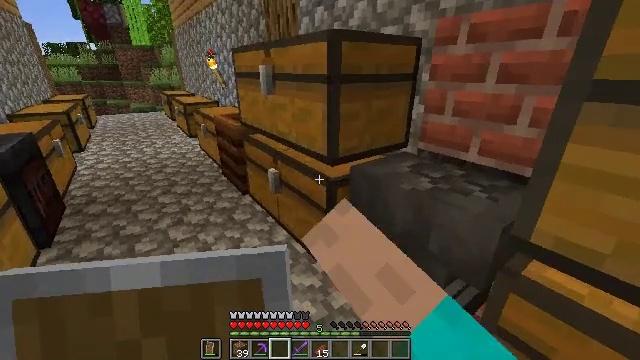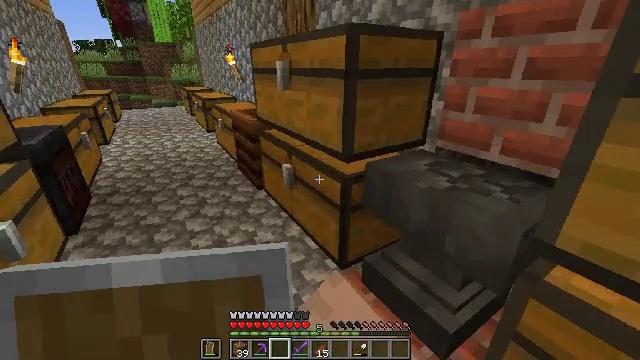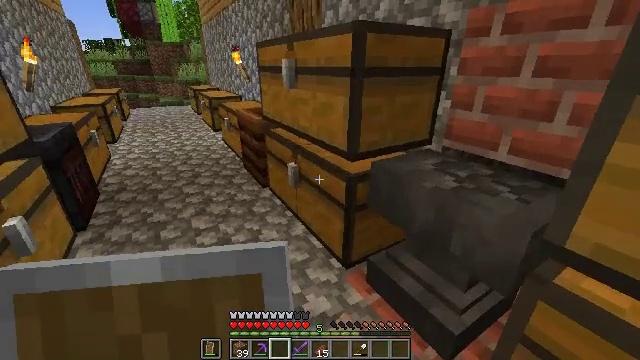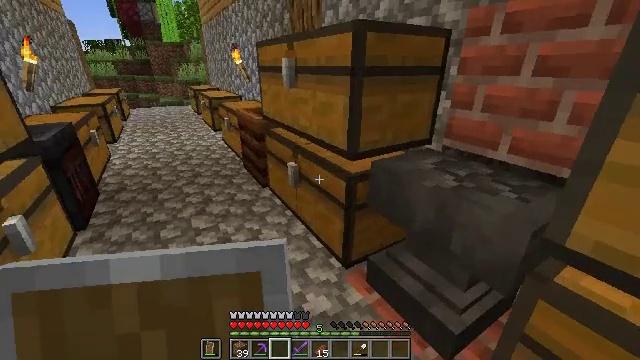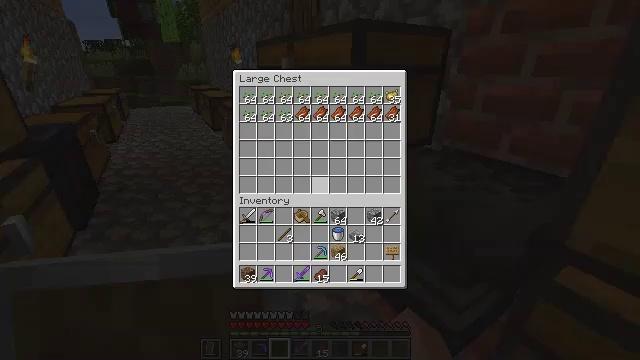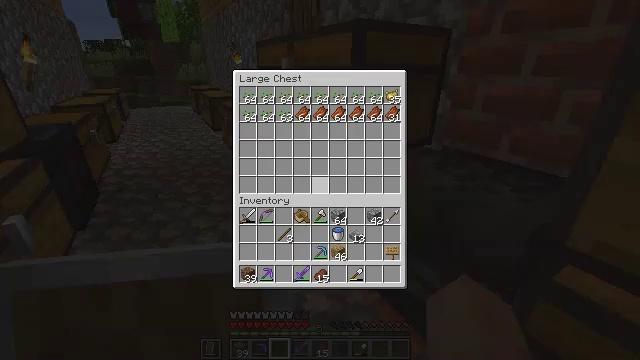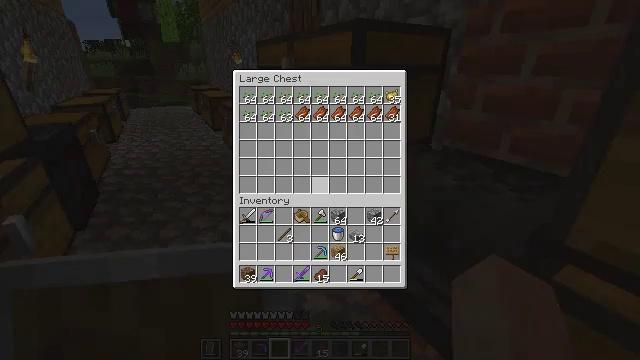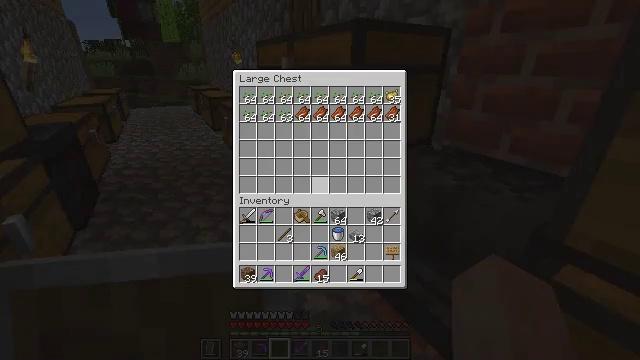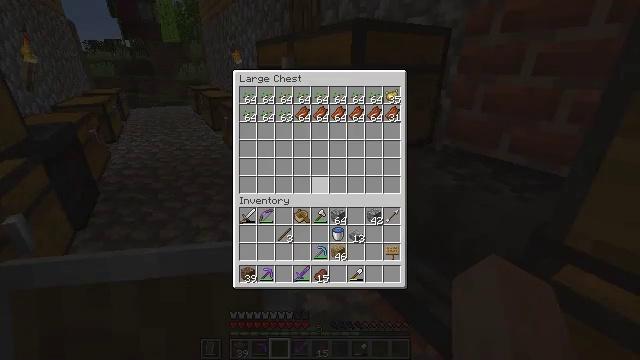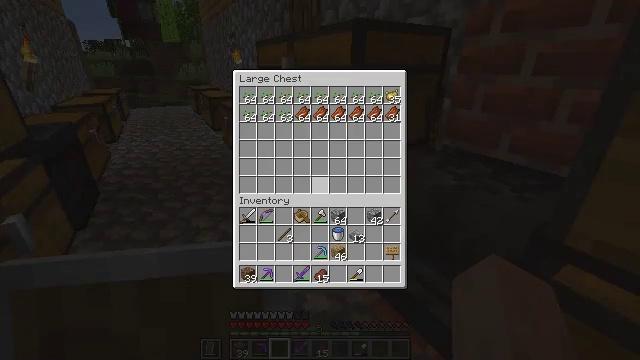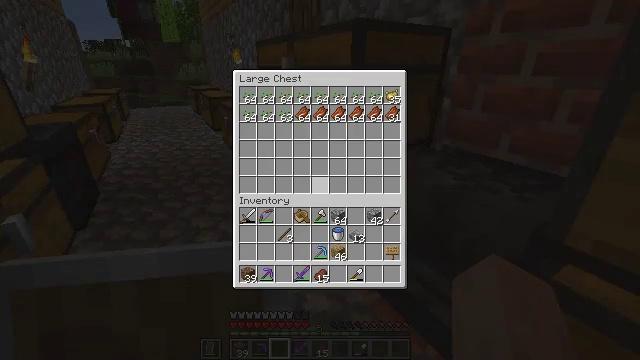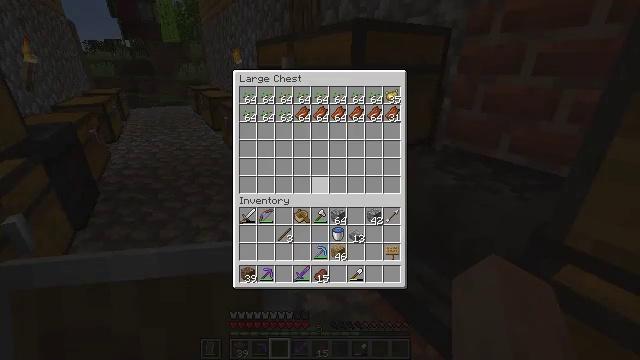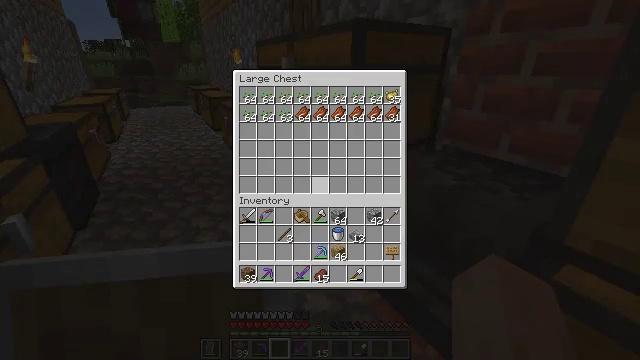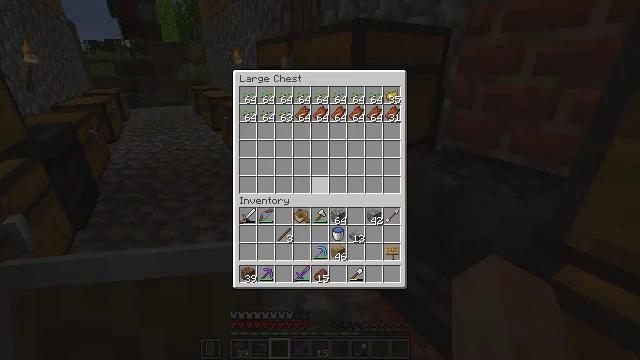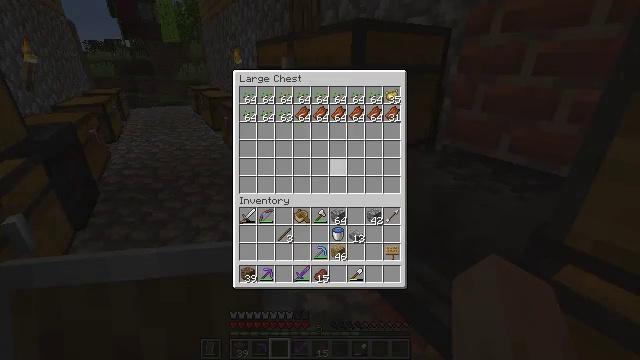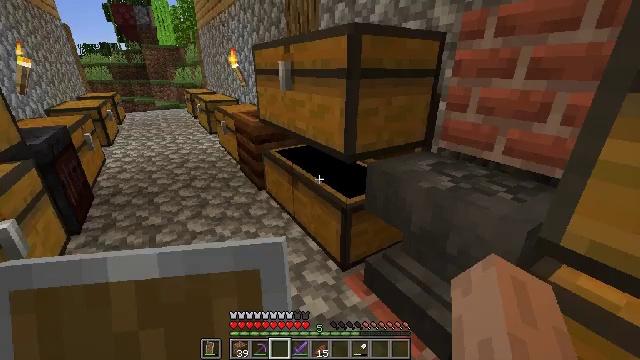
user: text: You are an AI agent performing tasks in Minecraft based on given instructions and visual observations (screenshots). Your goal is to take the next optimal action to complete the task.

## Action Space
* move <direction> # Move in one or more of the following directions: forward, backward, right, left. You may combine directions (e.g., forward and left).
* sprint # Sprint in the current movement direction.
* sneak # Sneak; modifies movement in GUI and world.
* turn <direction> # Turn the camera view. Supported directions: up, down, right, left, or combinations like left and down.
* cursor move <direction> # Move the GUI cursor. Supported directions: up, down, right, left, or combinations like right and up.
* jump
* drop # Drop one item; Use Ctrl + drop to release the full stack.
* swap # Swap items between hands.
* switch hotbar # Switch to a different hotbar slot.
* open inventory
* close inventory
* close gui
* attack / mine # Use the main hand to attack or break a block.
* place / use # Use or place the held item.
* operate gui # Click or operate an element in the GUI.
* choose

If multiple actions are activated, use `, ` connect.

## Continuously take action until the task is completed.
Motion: motion action
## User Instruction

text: Attack the observer device.
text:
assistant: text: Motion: turn left
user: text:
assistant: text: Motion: turn left
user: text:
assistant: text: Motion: no_op
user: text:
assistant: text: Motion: no_op
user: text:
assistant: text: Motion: no_op
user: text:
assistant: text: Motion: no_op
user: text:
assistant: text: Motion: no_op
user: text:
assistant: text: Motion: no_op
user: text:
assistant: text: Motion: no_op
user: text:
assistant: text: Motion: no_op
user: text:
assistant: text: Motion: no_op
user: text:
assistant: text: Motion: no_op
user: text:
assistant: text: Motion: no_op
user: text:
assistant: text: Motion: turn right and up
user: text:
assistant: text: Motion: open inventory
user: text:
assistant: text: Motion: turn right and up, open inventory
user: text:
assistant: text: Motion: turn right and up, open inventory
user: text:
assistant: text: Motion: turn right and up
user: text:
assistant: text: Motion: turn up
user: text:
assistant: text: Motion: use / place
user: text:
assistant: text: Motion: use / place
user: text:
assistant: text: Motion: use / place
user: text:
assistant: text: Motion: no_op
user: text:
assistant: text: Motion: no_op
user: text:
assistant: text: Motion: no_op
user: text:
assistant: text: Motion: no_op
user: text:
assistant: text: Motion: no_op
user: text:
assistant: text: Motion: no_op
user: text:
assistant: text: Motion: no_op
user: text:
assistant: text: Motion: no_op